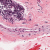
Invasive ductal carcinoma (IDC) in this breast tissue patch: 0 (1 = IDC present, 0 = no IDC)